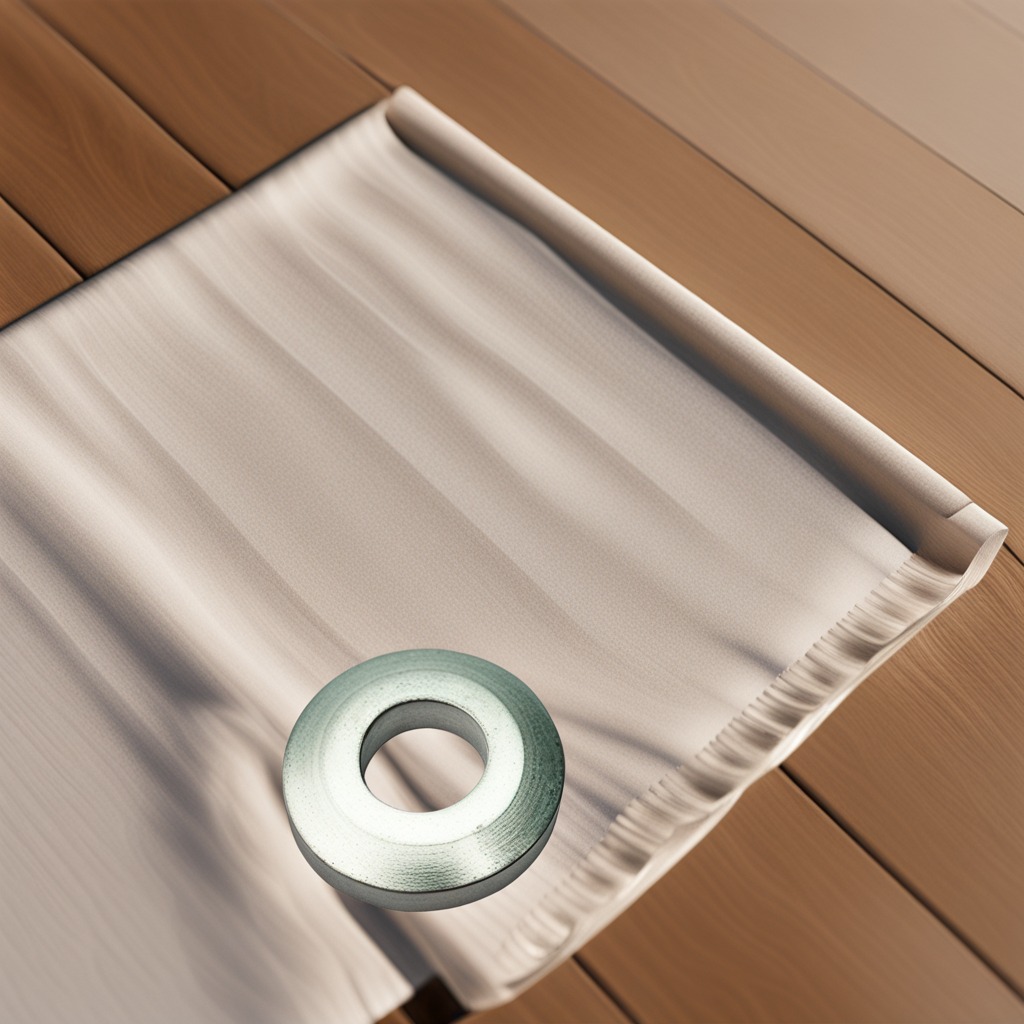
A flat metal washer lies on a wooden table in an outdoor workshop during daytime bright natural light soft shadows worn but beneath the cloth.